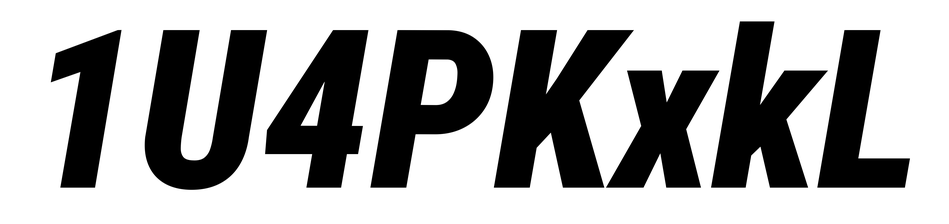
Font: Roboto-Italic_Condensed_Black_Italic